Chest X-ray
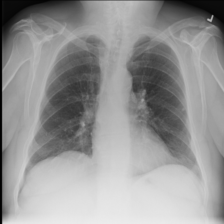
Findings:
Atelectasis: negative
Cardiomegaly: negative
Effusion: negative
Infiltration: positive
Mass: negative
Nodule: negative
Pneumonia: negative
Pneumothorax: negative
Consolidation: negative
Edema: negative
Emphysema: negative
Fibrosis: negative
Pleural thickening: negative
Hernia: negative